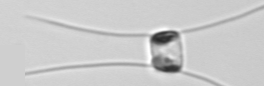
Label: Chaetoceros_similis